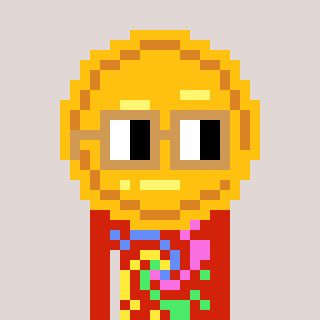
a pixel art character with square brown glasses, a medal-shaped head and a red-colored body on a warm background